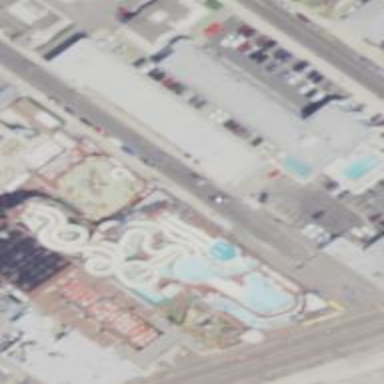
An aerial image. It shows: Water slide attraction.